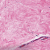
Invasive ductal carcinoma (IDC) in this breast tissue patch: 0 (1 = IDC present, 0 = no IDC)